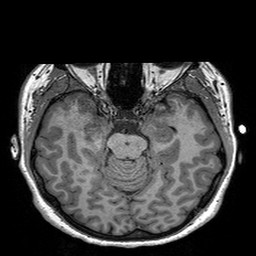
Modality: T1w
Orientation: coronal
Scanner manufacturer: siemens
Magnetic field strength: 3 T
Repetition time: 2.3 s